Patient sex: M
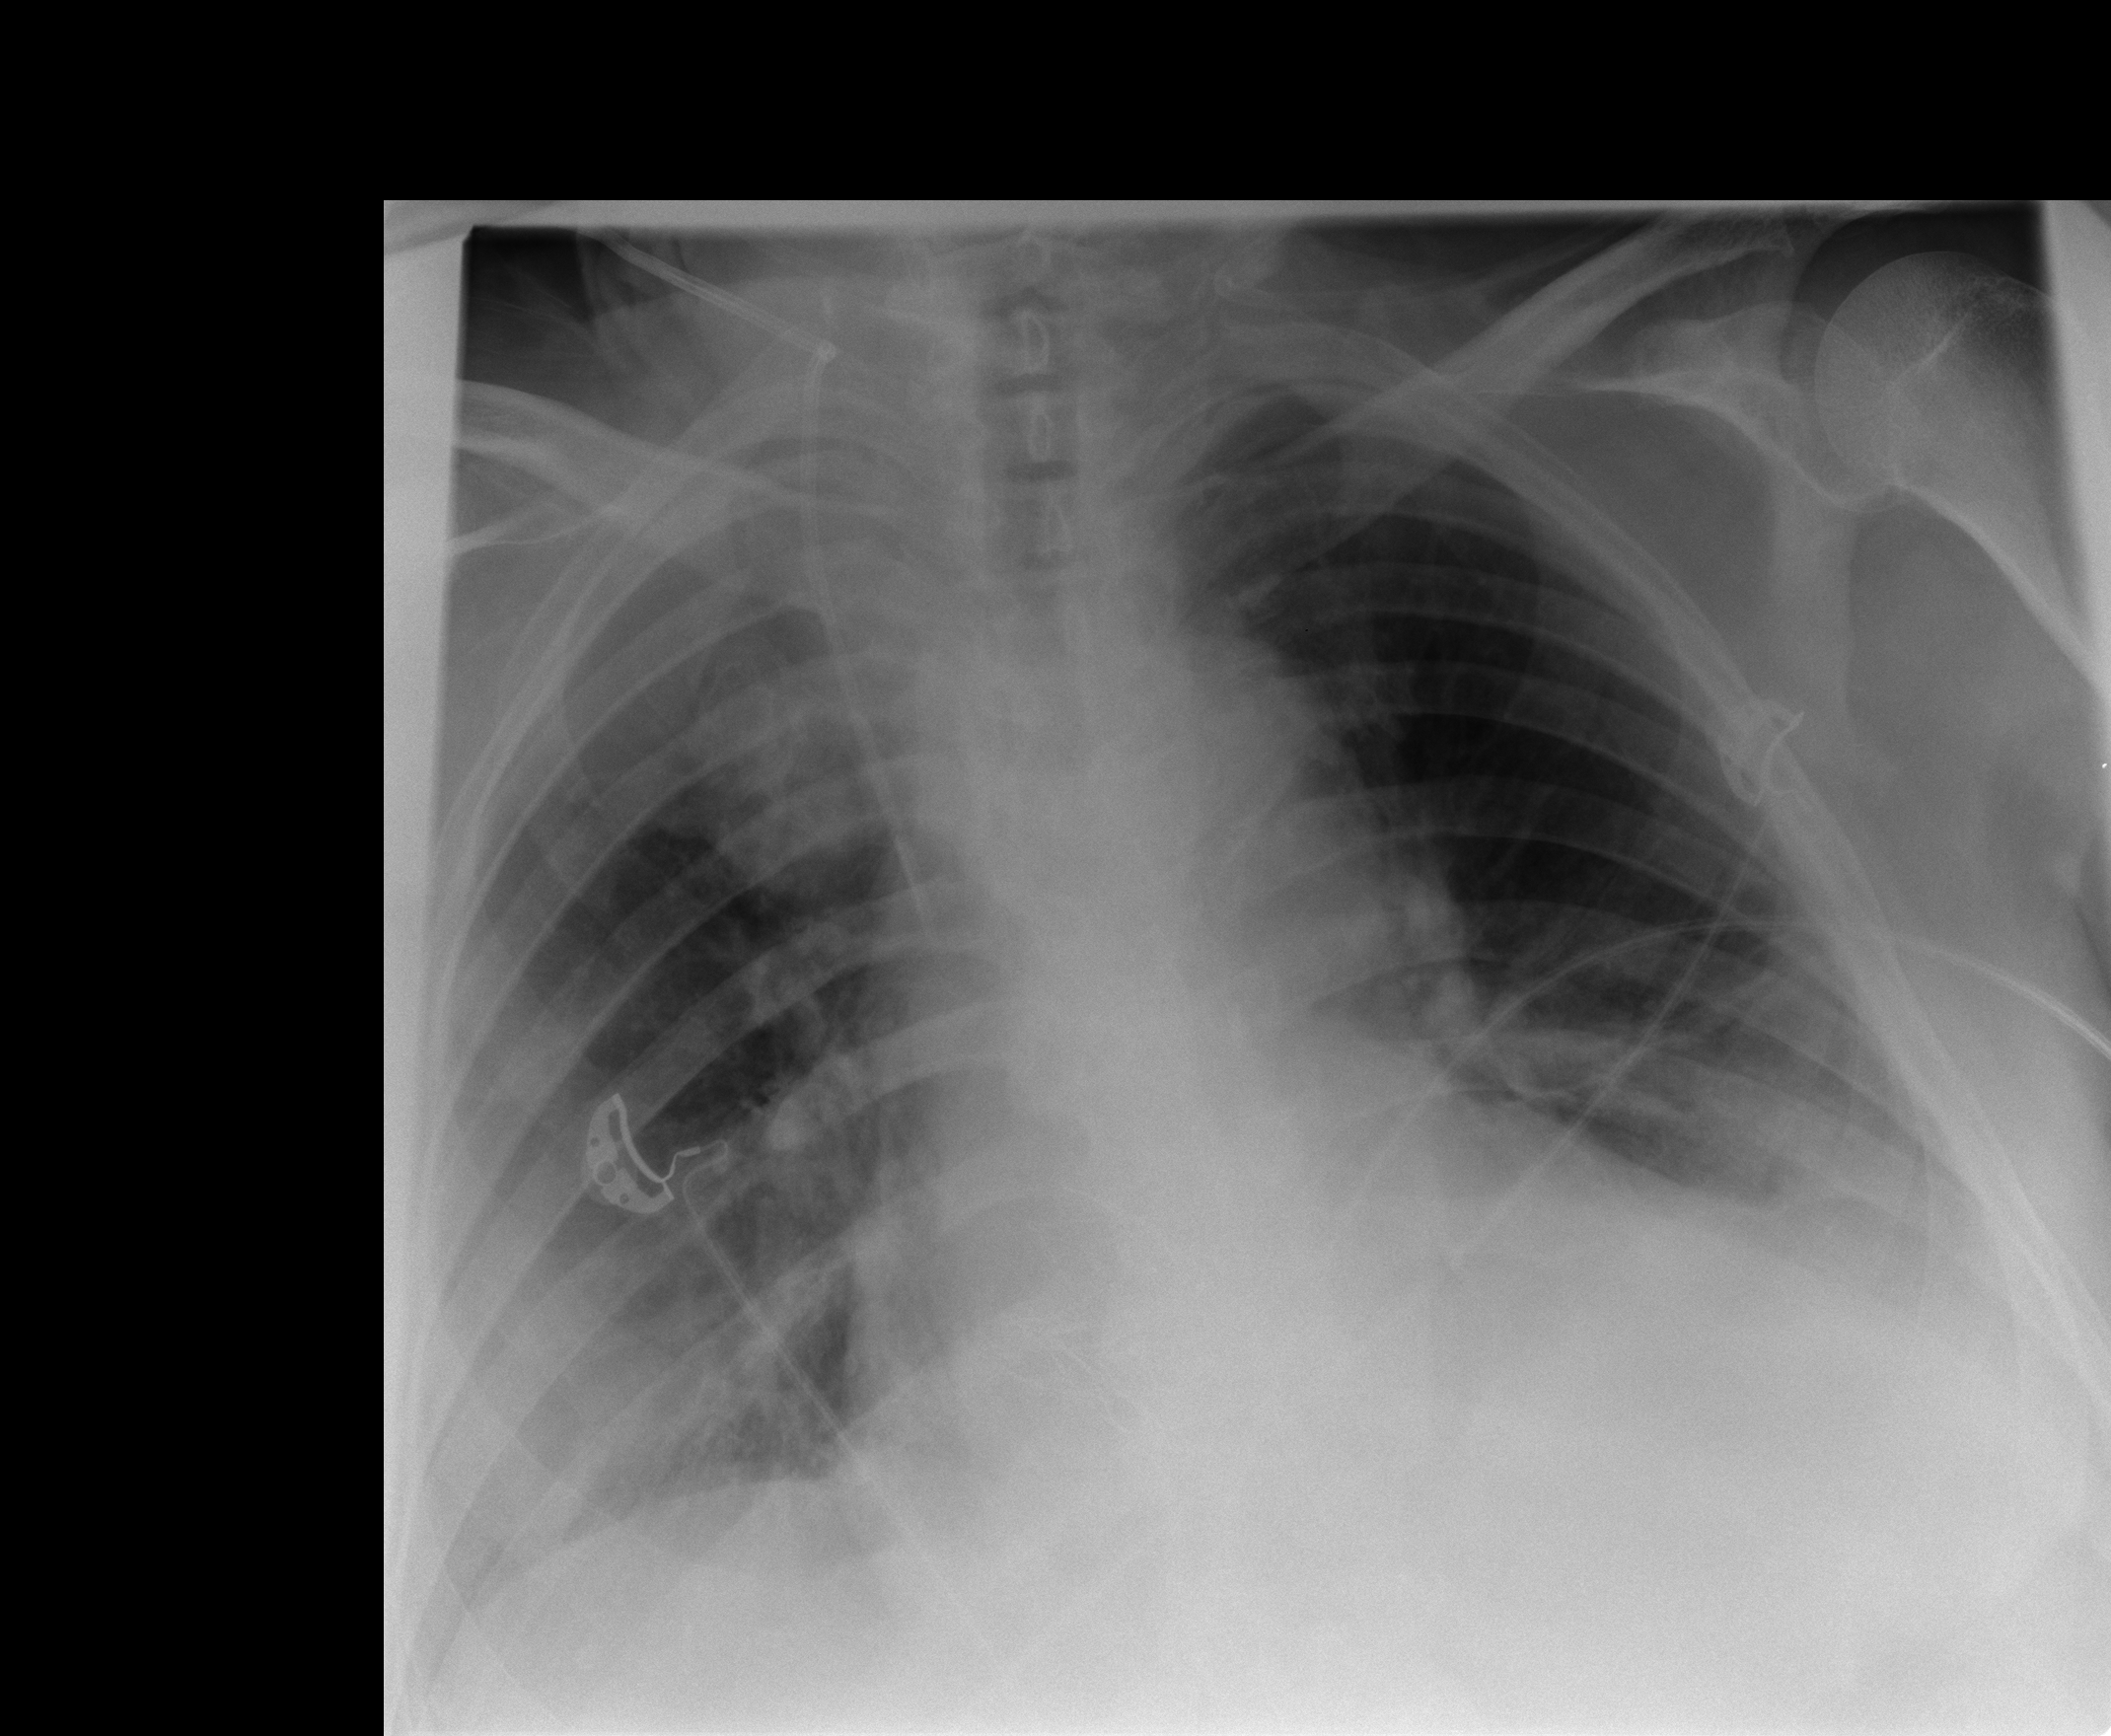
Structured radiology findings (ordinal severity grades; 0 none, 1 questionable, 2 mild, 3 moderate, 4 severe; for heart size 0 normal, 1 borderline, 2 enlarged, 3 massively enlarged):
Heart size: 2
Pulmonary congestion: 0
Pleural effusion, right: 2
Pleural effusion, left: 2
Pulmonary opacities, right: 2
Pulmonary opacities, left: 0
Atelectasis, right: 2
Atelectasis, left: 3